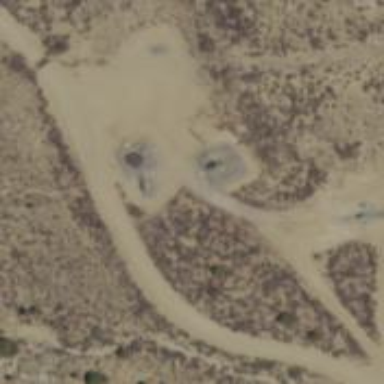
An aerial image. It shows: Storage tank with man-made structure.